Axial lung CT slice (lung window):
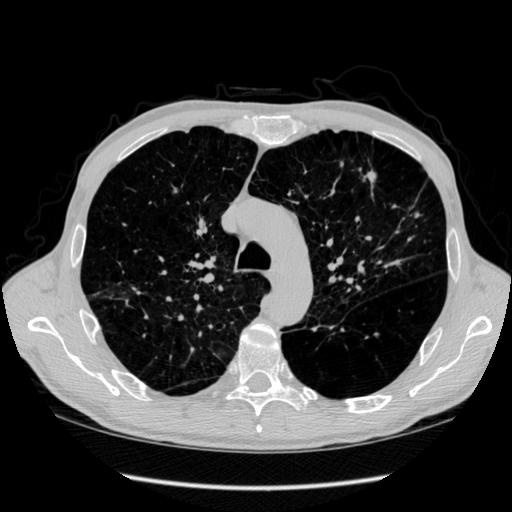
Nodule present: yes
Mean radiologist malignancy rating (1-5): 4